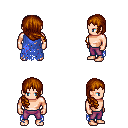
a pixel art fantasy rpg character, male body template, human, light skin, blue tattered cape, magenta pants, brunette right-swept hairstyle, four views (front, back, left, right), 2x2 character sprite sheet, small pixel art, hard edges, no anti-aliasing